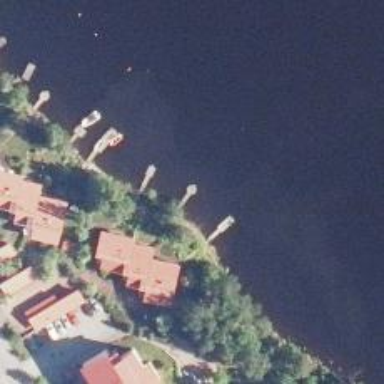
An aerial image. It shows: Man-made pier.